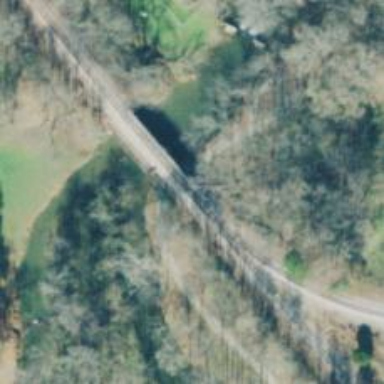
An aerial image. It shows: Railway bridge.